Question: I'm a beginner in Android Studio. By watching a video I made this app to login to my application by using id and password stored in Firebase. Everything in my view is OK but when I run the app and enter id and password (even right one), it will crash.
I checked everything but still have problem. I took a picture of Logcat and upload here.
This is mainactivity:
'''
public class MainActivity extends AppCompatActivity {
EditText edtUsername, edtPassword;
Button btnSignIn;
DatabaseReference databaseReference;
@Override
protected void onCreate(Bundle savedInstanceState) {
super.onCreate(savedInstanceState);
setContentView(R.layout.activity_main);
edtUsername=(EditText)findViewById(R.id.edtUsername);
edtPassword=(EditText)findViewById(R.id.edtPassword);
btnSignIn=(Button) findViewById(R.id.btnSignIn);
databaseReference= FirebaseDatabase.getInstance().getReference("Students");
btnSignIn.setOnClickListener(new View.OnClickListener() {
@Override
public void onClick(View view) {
logIn(edtUsername.getText().toString(),edtPassword.getText().toString());
}
});
}
private void logIn(final String id, final String password) {
databaseReference.addListenerForSingleValueEvent(new ValueEventListener() {
@Override
public void onDataChange(DataSnapshot dataSnapshot) {
if (dataSnapshot.child(id).exists()){
if (!id.isEmpty()){
User user=dataSnapshot.child(id).getValue(User.class);
if (user.getPassword().equals(password)){
Toast.makeText(MainActivity.this, "Successful Login", Toast.LENGTH_SHORT).show();
}else{
Toast.makeText(MainActivity.this, "Incorrect Password", Toast.LENGTH_SHORT).show();
}
}else{
Toast.makeText(MainActivity.this, "User is Not Registered", Toast.LENGTH_SHORT).show();
}
}else{
Toast.makeText(MainActivity.this, "User is Not Registered", Toast.LENGTH_SHORT).show();
}
}
@Override
public void onCancelled(DatabaseError databaseError) {
}
});
}
}
'''
this is User.class page:
'''
public class User {
private String id;
private String password;
public String getId() {
return id;
}
public void setId(String id) {
this.id = id;
}
public String getPassword() {
return password;
}
public void setPassword(String password) {
this.password = password;
}
public User() {
}
}
'''
and this is log result:

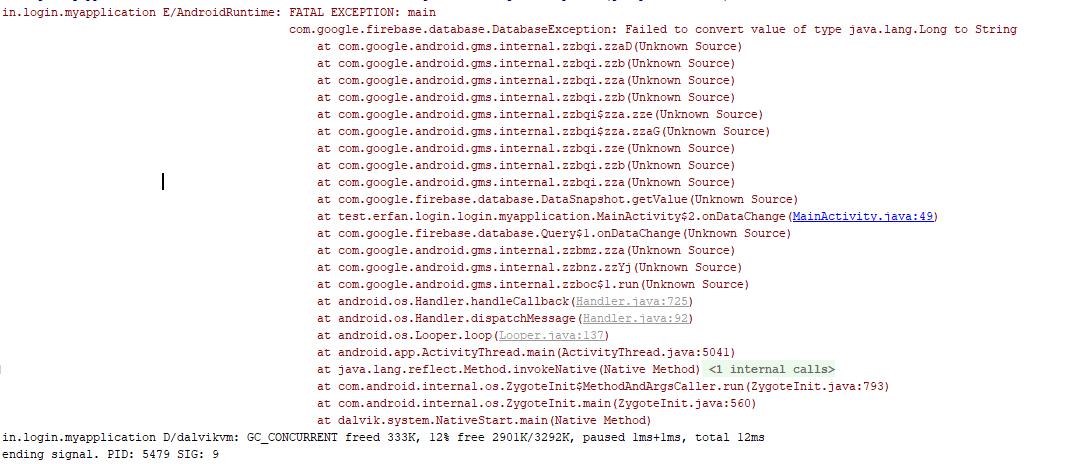
Answer: You User.class defines as whereas in the firebase it is stored as .
'''
User user=dataSnapshot.child(id).getValue(User.class);
'''
# SOLUTION
Simply change your User.class file to:
'''
public class User {
private String id;
private Long password;
public String getId() {
return "" + id;
}
public void setId(Long id) {
this.id = id;
}
public String getPassword() {
return password.toString();
}
public void setPassword(Long password) {
this.password = password;
}
public User() {
}
}
'''